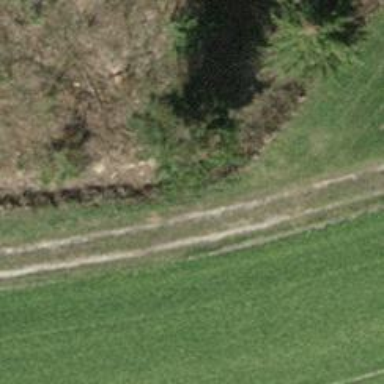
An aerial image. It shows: Ditch in the surroundings.